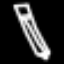
Label: pencil